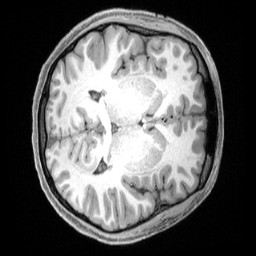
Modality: T1w
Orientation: axial
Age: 29
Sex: female
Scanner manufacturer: siemens
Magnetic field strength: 3 T
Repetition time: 2.4 s
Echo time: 0.00228 s